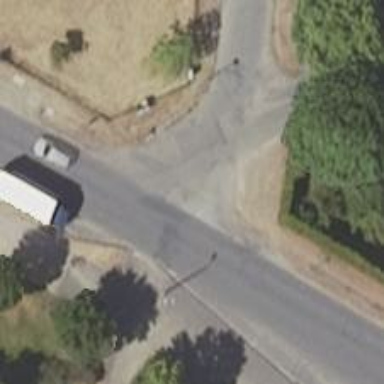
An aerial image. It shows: Road with "give way" sign.